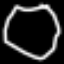
Label: octagon